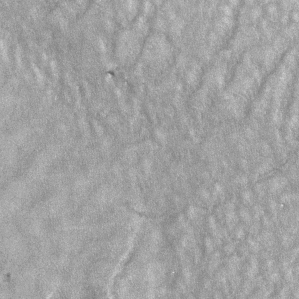
Label: frost